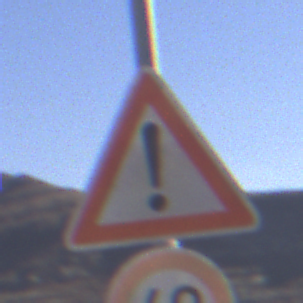
Verkehrszeichen: Gefahrenstelle
Zusatzzeichen unten: Geschwindigkeit60
Umgebung: Outdoor, Nature
Tageszeit: MorningAfternoon
Wetter: Clear
Licht: Natural
Jahreszeit: NotSpecified
Kontrast: HighContrast